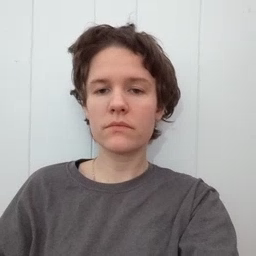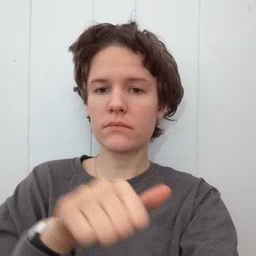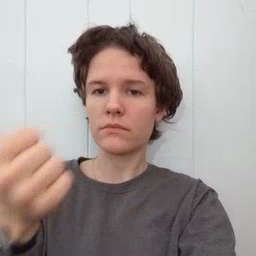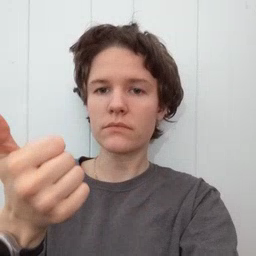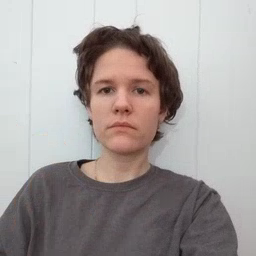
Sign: another